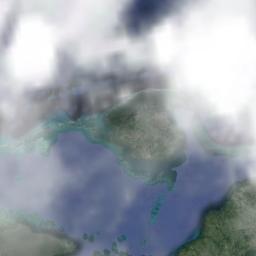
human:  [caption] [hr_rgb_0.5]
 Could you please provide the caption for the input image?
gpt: White clouds shrouded on green land and blue sea .

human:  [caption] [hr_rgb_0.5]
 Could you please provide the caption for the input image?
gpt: The white cloud is above green land and blue river .

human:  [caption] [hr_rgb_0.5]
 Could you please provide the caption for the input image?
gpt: The stratus clouds are located above the sea and the land covered by dense vegetation .

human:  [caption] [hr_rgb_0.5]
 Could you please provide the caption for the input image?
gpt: There are thick white clouds over a lake .

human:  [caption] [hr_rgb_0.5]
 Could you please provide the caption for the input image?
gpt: A thin cloud floated over the neat farmland .